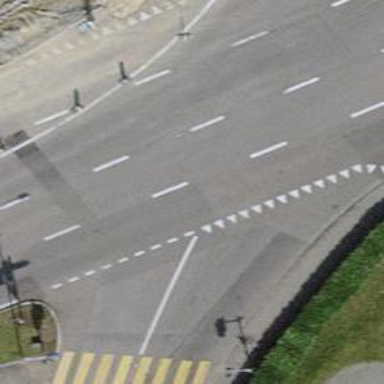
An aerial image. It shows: Primary highway with asphalt surface. There is cycle track on the right.